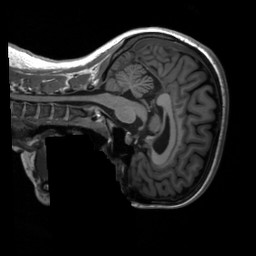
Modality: T1w
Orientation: sagittal
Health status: healthy
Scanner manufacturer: siemens
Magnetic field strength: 3 T
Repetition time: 2.3 s
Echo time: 0.00207 s